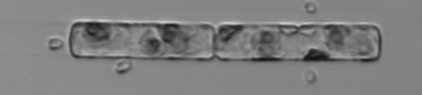
Label: Guinardia_delicatula